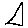
Label: triangle